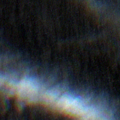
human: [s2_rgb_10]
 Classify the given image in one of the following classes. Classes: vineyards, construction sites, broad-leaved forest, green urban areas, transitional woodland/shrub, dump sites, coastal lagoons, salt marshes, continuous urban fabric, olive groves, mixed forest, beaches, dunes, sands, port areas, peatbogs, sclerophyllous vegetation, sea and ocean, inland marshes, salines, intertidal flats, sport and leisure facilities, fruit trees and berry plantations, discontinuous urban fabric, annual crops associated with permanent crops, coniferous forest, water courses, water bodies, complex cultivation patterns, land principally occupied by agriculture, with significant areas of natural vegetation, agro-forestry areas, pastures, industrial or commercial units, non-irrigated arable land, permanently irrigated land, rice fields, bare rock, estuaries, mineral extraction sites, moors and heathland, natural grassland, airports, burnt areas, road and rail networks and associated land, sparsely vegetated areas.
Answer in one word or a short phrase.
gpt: water bodies